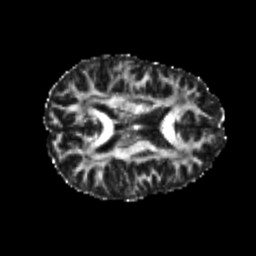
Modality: FA
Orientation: axial
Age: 24
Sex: female
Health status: healthy
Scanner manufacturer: philips
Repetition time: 7.393 s
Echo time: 0.08599 s